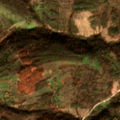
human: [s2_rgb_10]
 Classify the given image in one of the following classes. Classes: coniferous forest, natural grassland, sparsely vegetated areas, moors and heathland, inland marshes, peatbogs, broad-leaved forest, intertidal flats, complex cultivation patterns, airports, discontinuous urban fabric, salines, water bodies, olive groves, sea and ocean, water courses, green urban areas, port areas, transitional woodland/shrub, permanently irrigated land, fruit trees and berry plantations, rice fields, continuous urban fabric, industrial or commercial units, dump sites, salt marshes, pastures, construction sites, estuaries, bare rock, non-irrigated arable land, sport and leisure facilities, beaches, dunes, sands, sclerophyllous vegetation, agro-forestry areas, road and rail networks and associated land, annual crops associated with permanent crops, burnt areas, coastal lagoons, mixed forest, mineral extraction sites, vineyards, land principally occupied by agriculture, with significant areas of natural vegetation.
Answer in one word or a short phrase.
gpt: complex cultivation patterns, land principally occupied by agriculture, with significant areas of natural vegetation, broad-leaved forest, natural grassland, transitional woodland/shrub